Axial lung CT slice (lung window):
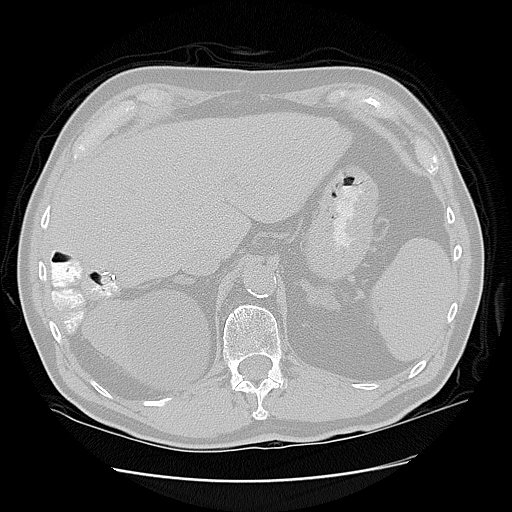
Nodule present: no